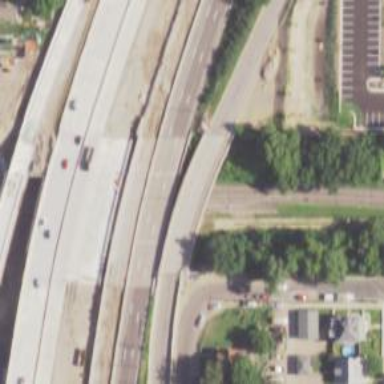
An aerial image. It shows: Asphalt cycleway running alongside abandoned railway line.